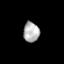
Tissue: lung
Cell type: Myeloid cells
Senescence score: 0.2362
Nuclear area (px): 316
Mean DAPI intensity: 176.193